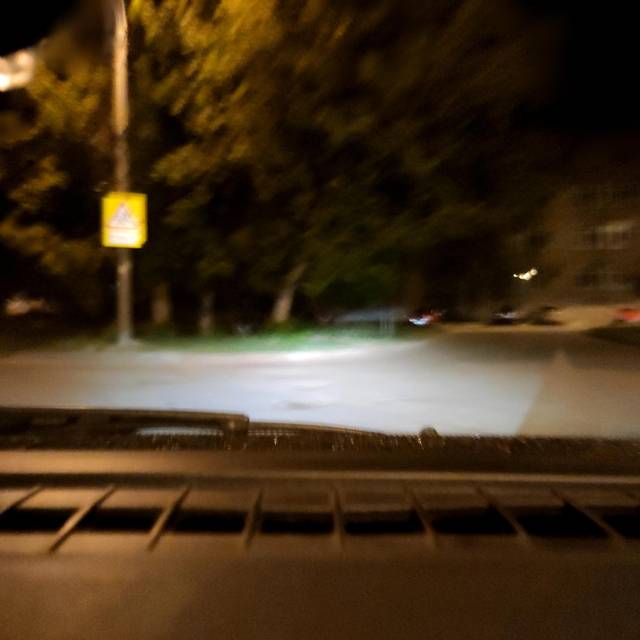
Region: Russia
Coordinates: 53.203, 50.133